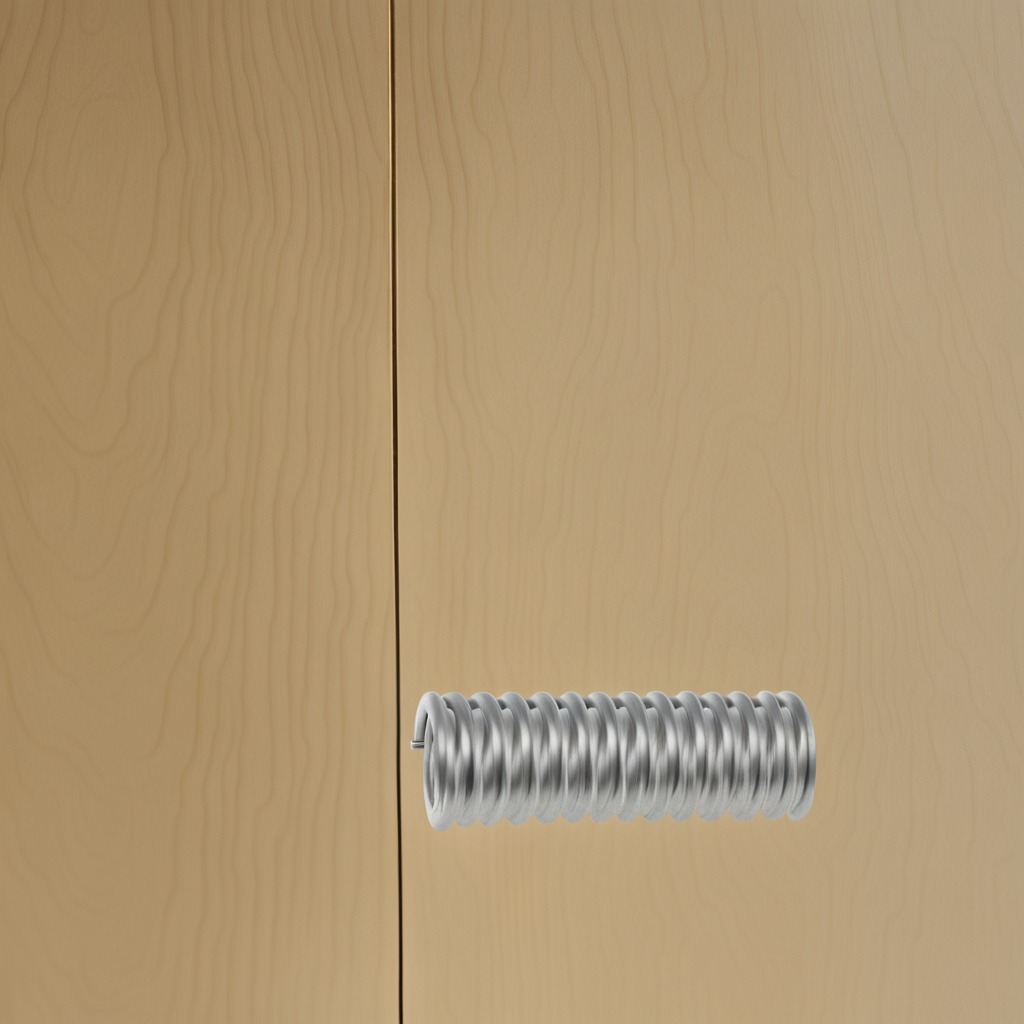
A coiled metal spring lies on a plywood surface in a paint workshop lit by afternoon window light.